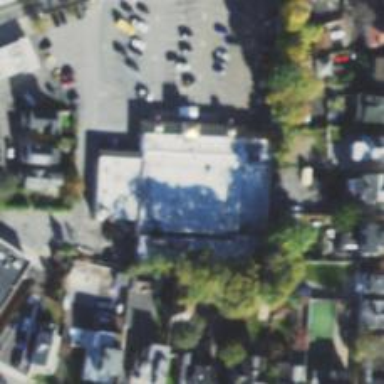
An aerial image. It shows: Supermarket.